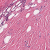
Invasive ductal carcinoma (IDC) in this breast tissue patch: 0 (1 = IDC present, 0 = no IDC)